Question: I'm trying to print an invoice in PHP using the FPDF library. I can get it to display line items, but it's never in the right format. I tried to change the X and Y positions but I can't get it to do what I want. I would like to display the logo and address on the left side, and the invoice number and order data on the right side of the document.
Here is the code I have so far:
'''
require('includes/fpdf/fpdf.php');
//Create a new PDF file
$pdf=new FPDF();
$pdf->AddPage();
//Fields Name position
$Y_Fields_Name_position = 20;
//Table position, under Fields Name
$Y_Table_Position = 26;
//First create each Field Name
//Gray color filling each Field Name box
$pdf->SetFillColor(232,232,232);
//Bold Font for Field Name
$pdf->SetFont('Arial','B',12);
$pdf->SetY($Y_Fields_Name_position);
$pdf->SetX(5);
$pdf->Cell(25,6,'Order Date',1,0,'L',1);
$pdf->SetX(30);
$pdf->Cell(50,6,'Graphixide Order No',1,0,'L',1);
$pdf->SetX(75);
$pdf->Cell(40,6,'Artwork',1,0,'L',1);
$pdf->SetX(110);
$pdf->Cell(20,6,'PO #',1,0,'L',1);
$pdf->SetX(130);
$pdf->Cell(20,6,'Quantity',1,0,'L',1);
$pdf->SetX(150);
$pdf->Cell(25,6,'Amount',1,0,'L',1);
$pdf->SetX(175);
$pdf->Cell(25,6,'Comments',1,0,'L',1);
//Now show the 3 columns
$pdf->SetFont('Arial','',12);
$pdf->SetY($Y_Table_Position);
$pdf->SetX(5);
$pdf->MultiCell(25,6,$column_order_date,1);
$pdf->SetY($Y_Table_Position);
$pdf->SetX(30);
$pdf->MultiCell(80,6,$column_order_no,1);
$pdf->SetY($Y_Table_Position);
$pdf->SetX(75);
$pdf->MultiCell(40,6,$column_artwork,1);
$pdf->SetY($Y_Table_Position);
$pdf->SetX(110);
$pdf->MultiCell(20,9,$column_cpo,1);
$pdf->SetY($Y_Table_Position);
$pdf->SetX(130);
$pdf->MultiCell(20,6,$column_order_quantity,1);
$pdf->SetY($Y_Table_Position);
$pdf->SetX(150);
$pdf->MultiCell(75,6,$column_order_amount,1);
$pdf->SetY($Y_Table_Position);
$pdf->SetX(175);
$pdf->MultiCell(25,10,$column_comments,1);
$pdf->SetY($Y_Table_Position);
$pdf->SetX(150);
$pdf->MultiCell(130,6,'$ '.$total,1,'R');
//Create lines (boxes) for each ROW (Product)
//If you don't use the following code, you don't create the lines separating each row
$i = 0;
while ($i < $number_of_products)
{
$pdf->SetX(45);
$pdf->MultiCell(120,6,'',1);
$i = $i +1;
}
$pdf->Output();
?>
'''
The output display, but it doesn't use the proper formatting I want it to. Here is what I'm getting:

---
I also tried to change the header and footers like this, but for some reason that only displays the logo. Code:
'''
class PDF extends FPDF
{
function Header()
{
// Logo
$this->Image('images/logo.png',10,6,30);
// Arial bold 15
$this->SetFont('Arial','B',15);
// Move to the right
$this->Cell(80);
// Title
$this->Cell(30,10,'Title',1,0,'C');
// Line break
$this->Ln(20);
}
// Page footer
function Footer()
{
// Position at 1.5 cm from bottom
$this->SetY(-15);
// Arial italic 8
$this->SetFont('Arial','I',8);
// Page number
$this->Cell(0,10,'Page '.$this->PageNo().'/{nb}',0,0,'C');
}
}
'''
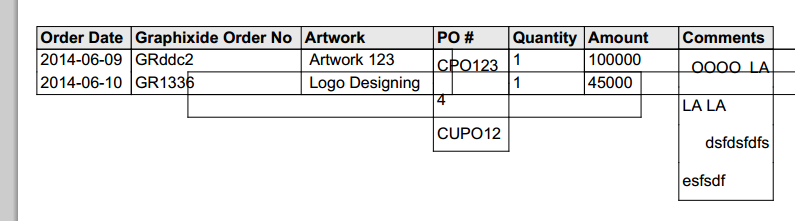
Answer: If you mix Cell and MultiCell, you have to pre-calculate the needed lines/height for each row and reset the X and Y position after a MultiCell call manually because MultiCell will automatically set the position to the beginning of the next line.
A good example and a method to pre-calculate the needed lines is available in <URL> script.